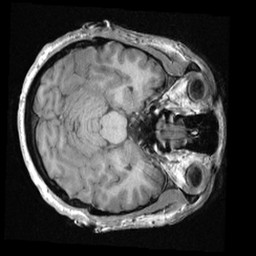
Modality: T1w
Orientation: axial
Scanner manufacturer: ge
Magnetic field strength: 3 T
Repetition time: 0.007064 s
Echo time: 0.002612 s